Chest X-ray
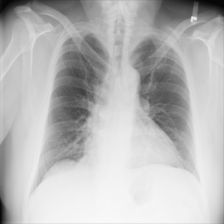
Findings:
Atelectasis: negative
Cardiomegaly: negative
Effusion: negative
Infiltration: negative
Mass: negative
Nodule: negative
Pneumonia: negative
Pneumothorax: negative
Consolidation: negative
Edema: negative
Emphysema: negative
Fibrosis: negative
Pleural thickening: negative
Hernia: negative